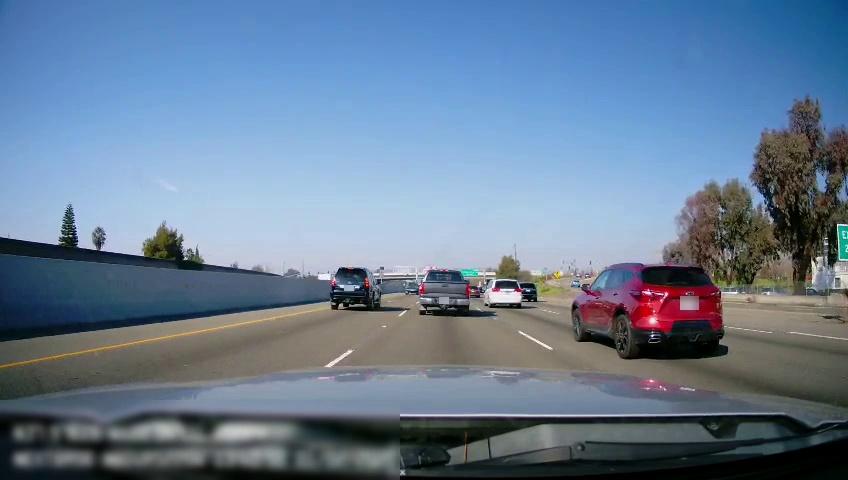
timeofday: Day
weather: Sunny
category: Drivable Space
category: Vehicles | Truck
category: Vehicles | SUV
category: Vehicles | Truck
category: Vehicles | SUV
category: Vehicles | SUV
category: Vehicles | SUV
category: Vehicles | Car
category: Vehicles | Truck
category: Lanes | Alternate Lane
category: Lanes | Current Lane
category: Lanes | Alternate Lane
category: Lanes | Alternate Lane
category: Lanes | Alternate Lane
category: Traffic | Signs
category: Traffic | Signs
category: Traffic | Signs